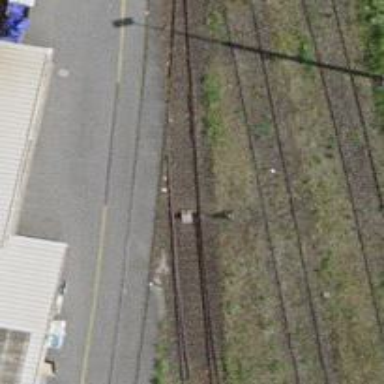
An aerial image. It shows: Abandoned railway spur.